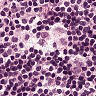
Metastatic tissue present: no